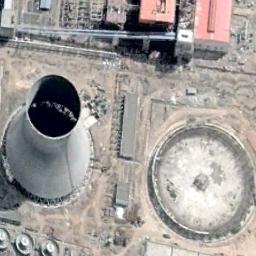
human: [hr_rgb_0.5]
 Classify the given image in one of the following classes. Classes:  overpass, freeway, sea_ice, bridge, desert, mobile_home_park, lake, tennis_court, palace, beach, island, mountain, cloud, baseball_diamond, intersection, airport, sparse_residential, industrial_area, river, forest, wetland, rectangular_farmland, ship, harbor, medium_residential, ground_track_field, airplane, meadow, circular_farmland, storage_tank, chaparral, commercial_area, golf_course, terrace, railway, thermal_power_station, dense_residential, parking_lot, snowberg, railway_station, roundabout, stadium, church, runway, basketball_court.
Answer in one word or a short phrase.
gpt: thermal_power_station